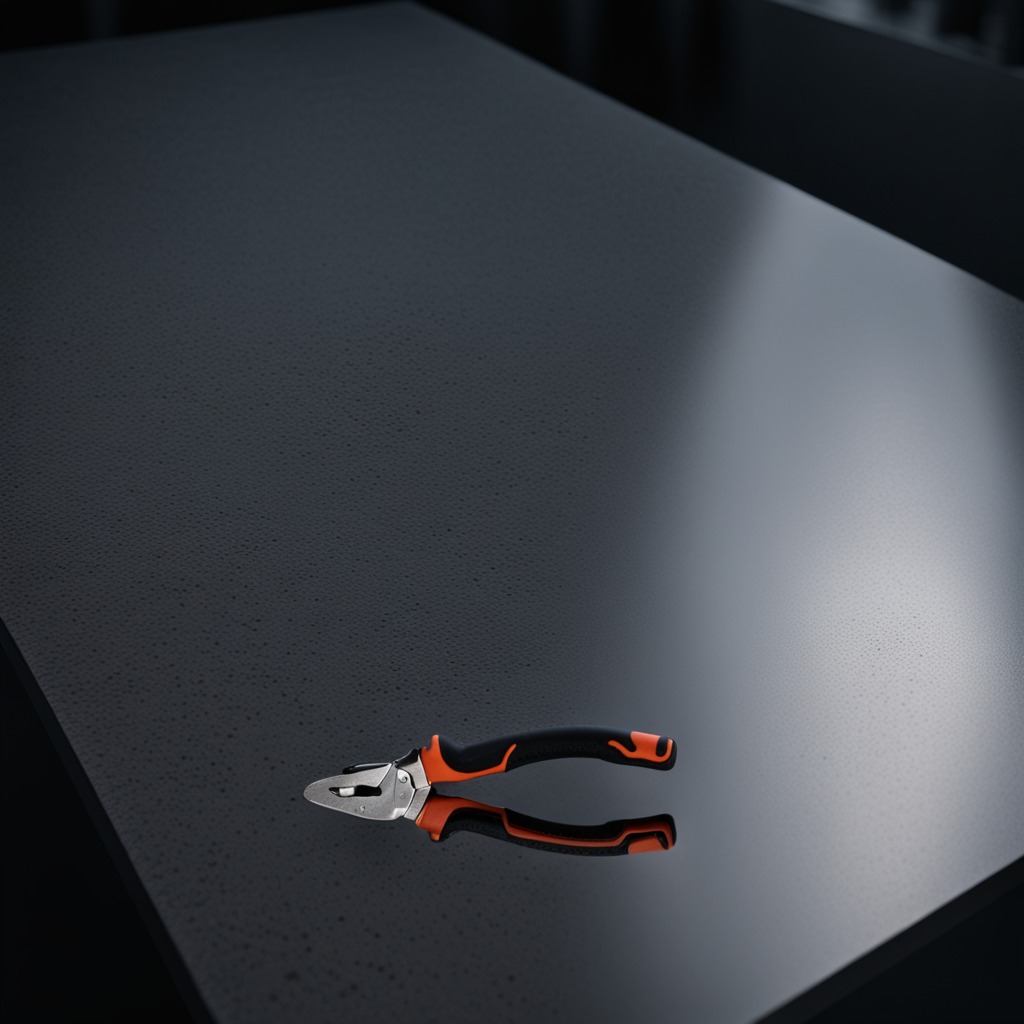
A plier lies on the clean granite table inside a workshop at night dim ambient light soft shadows worn but